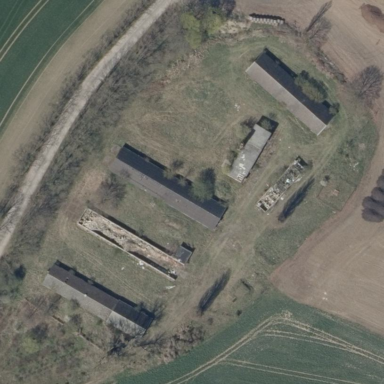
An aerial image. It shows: Farmyard area.